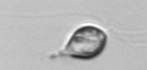
Label: flagellate